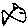
Label: fish